Question: I'm writing an online booking system that sends a QR code as part of a confirmation email / electronic ticket.
The email is in HTML format and, because many people turn off images in their email client, I'm investigating displaying the QR Code in the body of the message using the '<pre>' tag.
This way the QR Code will display regardless of the email client setting on displaying images or not.
Here is what I have so far:
'''
<pre style="font-family: 'Lucida Console', Monaco, monospace; font-size: 8px; font-weight: 900; padding: 0; letter-spacing: 0; line-height: 8px; ">
####### # # #######
# # # # # #
# ### # # # ### #
# ### # # # # ### #
# ### # ### # ### #
# # ### # # #
####### # # # #######
###
##### #### ## # # #
# # # ## # # #
# # ####### # # #
## # ## ## ###
### # # # # ##
# #### #
####### # # # ## #
# # ##### #
# ### # ## # # #
# ### # ## # # #
# ### # ## # # ###
# # ### ## ##
####### #### # ###
</pre>
'''
This is almost looking okay in Outlook, but in gmail it looks terrible:

I have a few questions and I'm hoping someone can point me in the right direction:
1. Is there a trick to get gmail to observe the line height?
2. Is there a better font to use? I'm using 'Lucida Console' which gives me a 8px x 6px rectangle but I ideally want a monospace font that is square.
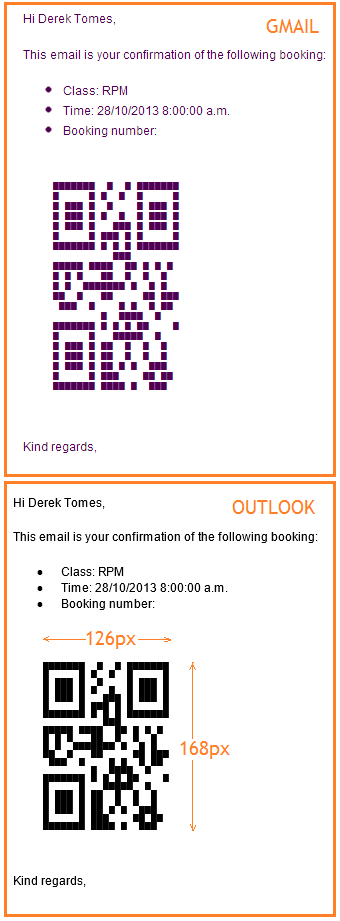
Answer: In the end I gave up on trying to represent a QR code as HTML. There were too many problems that could not be overcome, including the fact that chrome didn't like printing background colours in tables so the qrcode wouldn't print.
However, I manage to embed the image into the email so it showed up in outlook and gmail without the user having to download an image.
In case someone else is trying to embed QR Codes (or other images) into emails so that they show immediately, I'll put my solution here.
The important thing is to use a linked resource and reference it correctly in your HTML:
'''
...
<p><img src=""cid:{0}"" alt=""booking barcode"" /><br></p>
...
'''
I used the following references:
'''
using System.Drawing.Imaging;
using System.IO;
using System.Linq;
using System.Net.Mail;
using System.Net.Mime;
'''
When creating my email:
'''
public class BookingConfirmation : MailMessage
{
public BookingConfirmation( ... )
{
To.Add( ... );
Subject = "...";
// create some html for the email
var html = String.Format(
@"<!DOCTYPE HTML PUBLIC ""-//W3C//DTD XHTML 1.0 Strict//EN""
""http://www.w3.org/TR/xhtml1/DTD/xhtml1-strict.dtd"">
<html xmlns=""http://www.w3.org/1999/xhtml"">
<head>
<meta http-equiv=""Content-Type"" content=""text/html; charset=utf-8"" />
<meta name=""viewport"" content=""width=device-width, initial-scale=1.0"" />
<title>My Title</title>
</head>
<body style=""font-family: Arial, sans-serif; font-size: 12px;"">
<p><img src=""cid:{0}"" alt=""booking barcode"" /><br></p>
</body>
</html>","myuniqueid1234" );
// create an html view
var htmlView = AlternateView.CreateAlternateViewFromString(html,
Encoding.UTF8,
MediaTypeNames.Text.Html);
// get an image as a memory stream
var memoryStream = new MemoryStream();
var qrCodeImage = ... however you want to access your image ...;
qrCodeImage .Save(memoryStream, ImageFormat.Jpeg);
memoryStream.Position = 0;
// add it as a linked resource to the alternate view
var linkedImage = new LinkedResource(memoryStream, MediaTypeNames.Image.Jpeg)
{
ContentId = "myuniqueid1234" // this needs to match for <img src=""cid:{0}""
};
// add the linked resource to the html format alternate view
htmlView.LinkedResources.Add(linkedImage) ;
AlternateViews.Add(htmlView);
}
}
'''